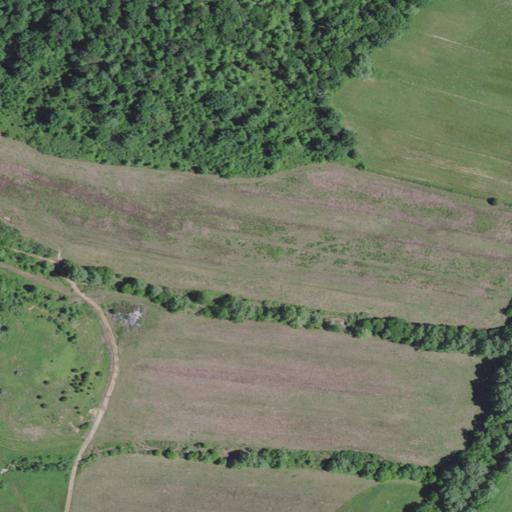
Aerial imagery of valley in Kentucky named Killfillian Hollow containing pasture, deciduous forest, open development, low intensity development, and medium intensity development